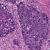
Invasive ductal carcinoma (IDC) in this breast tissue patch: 1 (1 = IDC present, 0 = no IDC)